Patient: sex M, age 83
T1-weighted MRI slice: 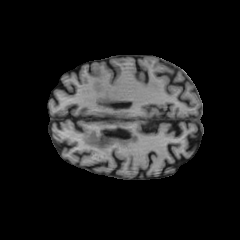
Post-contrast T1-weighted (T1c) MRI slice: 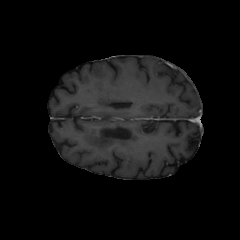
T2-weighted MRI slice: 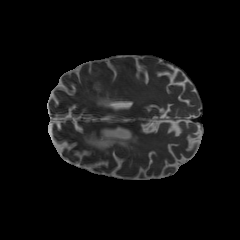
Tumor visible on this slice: no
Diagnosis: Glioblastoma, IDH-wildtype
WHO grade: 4